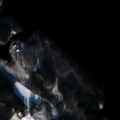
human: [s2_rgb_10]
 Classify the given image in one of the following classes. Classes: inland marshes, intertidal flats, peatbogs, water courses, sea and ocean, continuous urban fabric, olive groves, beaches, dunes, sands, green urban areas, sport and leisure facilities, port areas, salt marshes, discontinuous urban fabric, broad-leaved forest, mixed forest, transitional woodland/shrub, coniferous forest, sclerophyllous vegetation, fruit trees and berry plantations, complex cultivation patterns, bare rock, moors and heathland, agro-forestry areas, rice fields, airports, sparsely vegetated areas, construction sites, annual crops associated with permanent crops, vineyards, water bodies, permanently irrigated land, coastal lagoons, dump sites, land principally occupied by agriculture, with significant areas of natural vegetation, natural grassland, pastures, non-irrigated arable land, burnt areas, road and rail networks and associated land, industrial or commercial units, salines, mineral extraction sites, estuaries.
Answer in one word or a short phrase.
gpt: land principally occupied by agriculture, with significant areas of natural vegetation, coniferous forest, mixed forest, water bodies